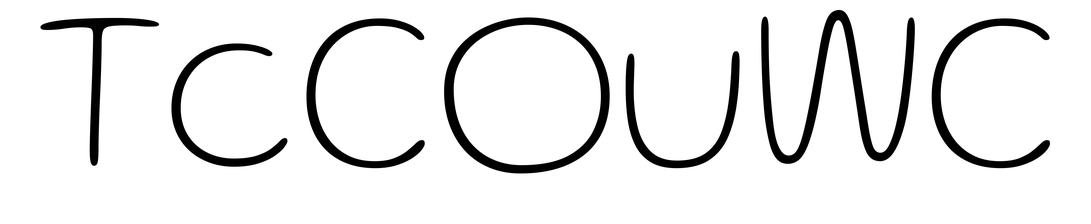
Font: Gluten_Thin